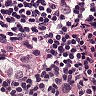
Metastatic tissue present: yes